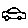
Label: car